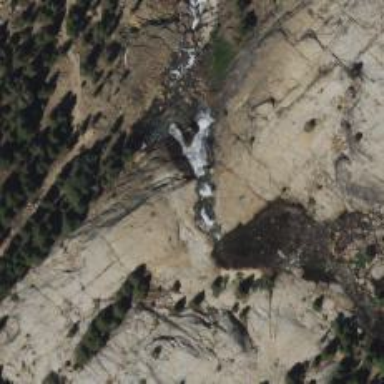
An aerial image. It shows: Beautiful waterfall in nature.